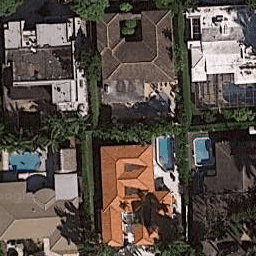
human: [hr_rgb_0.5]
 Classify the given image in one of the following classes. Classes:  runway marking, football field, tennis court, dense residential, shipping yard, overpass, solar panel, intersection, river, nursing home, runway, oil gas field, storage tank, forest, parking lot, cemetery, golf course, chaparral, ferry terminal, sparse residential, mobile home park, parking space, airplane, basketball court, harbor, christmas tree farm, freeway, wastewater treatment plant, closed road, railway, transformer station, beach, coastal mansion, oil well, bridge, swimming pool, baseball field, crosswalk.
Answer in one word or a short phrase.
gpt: coastal mansion